Field crop: maize
Growth stage: 1
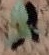
Species: datura